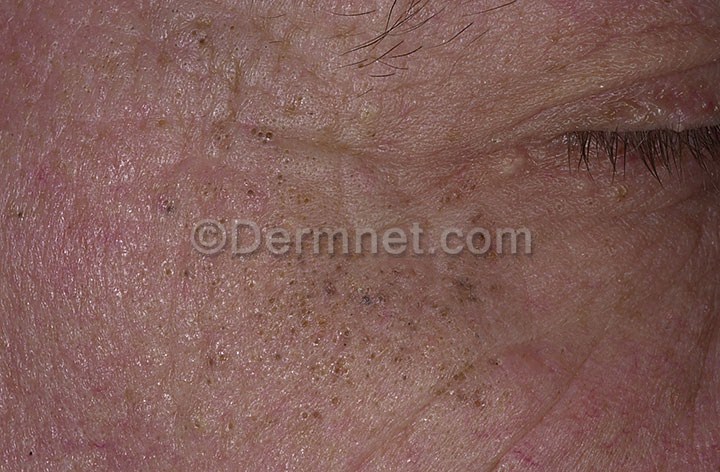
Disease: Light Diseases and Disorders of Pigmentation